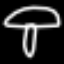
Label: mushroom